Question: I have this FQL query
'''
select uid, name, website
from user
where website != "" and uid in (
select uid2
from friend
where uid1 = me()
)
'''
I tested this query in the <URL> a couple of months ago, and it worked fine. Now I try it again and I have this error:

that can be translated in english like "An error occurred. We are working to solve it soon". I tried with different queries and no one work, all throw the same error. Someone have any suggestions?
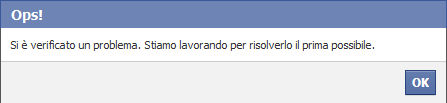
Answer: Since an unspecified version, Facebook doesn't allow to query some private parameters (like the websites). So my old query is not valid now.